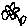
Label: flower